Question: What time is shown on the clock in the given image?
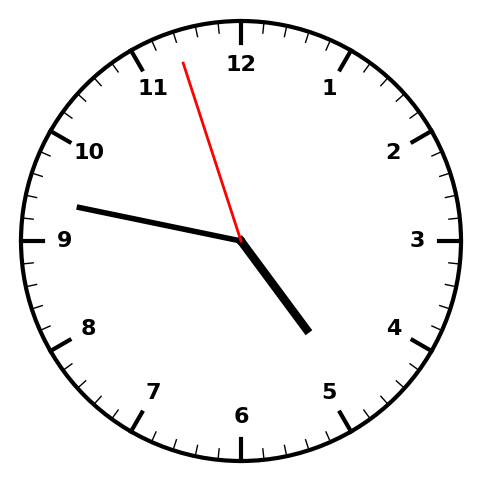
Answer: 04:46:57